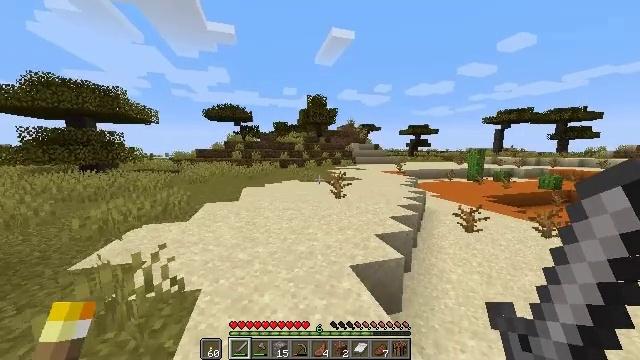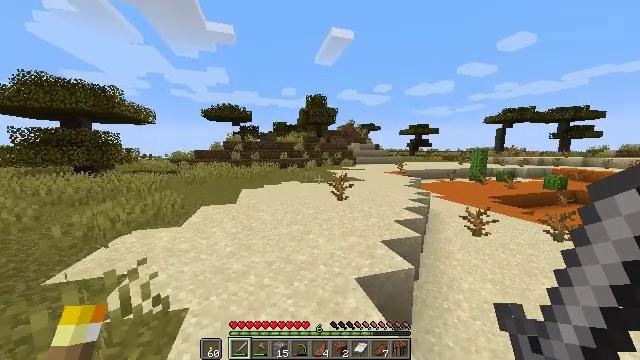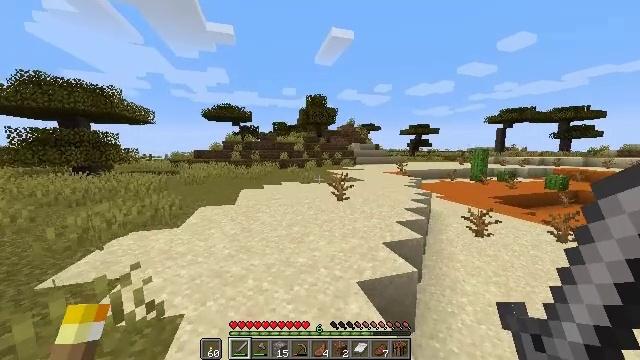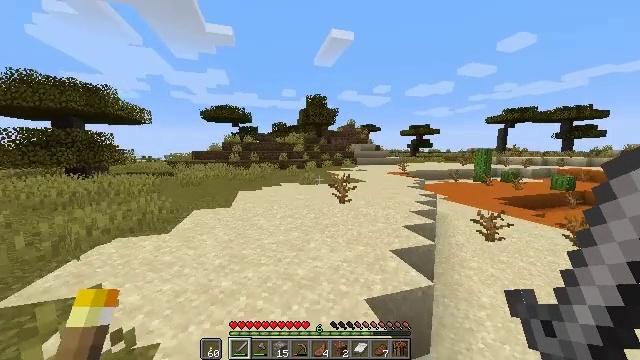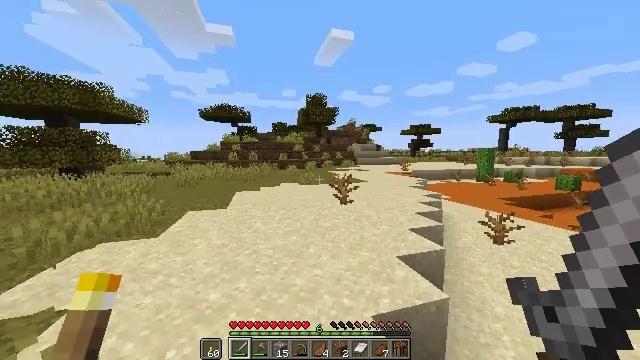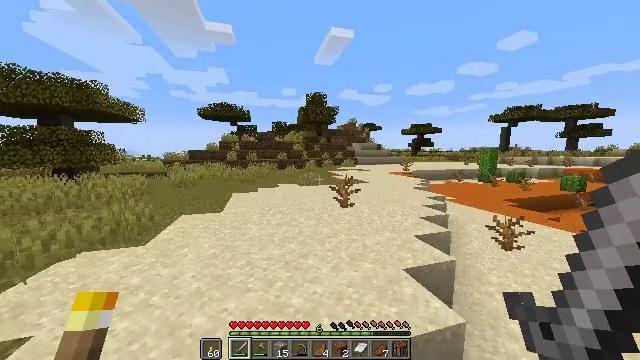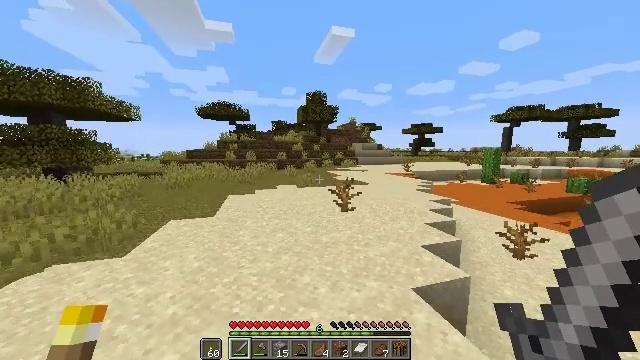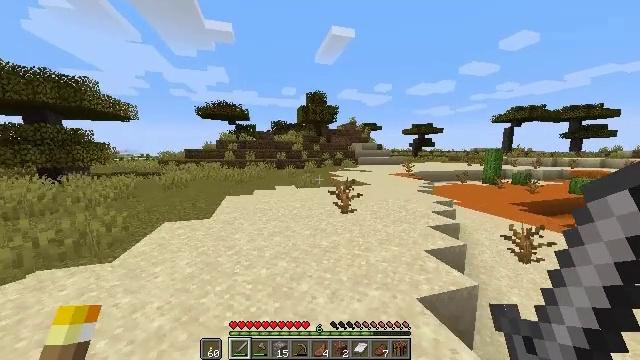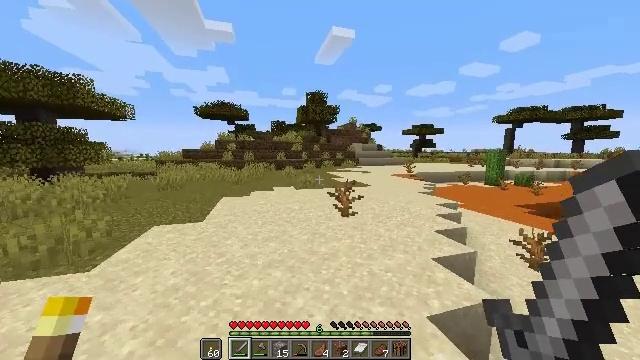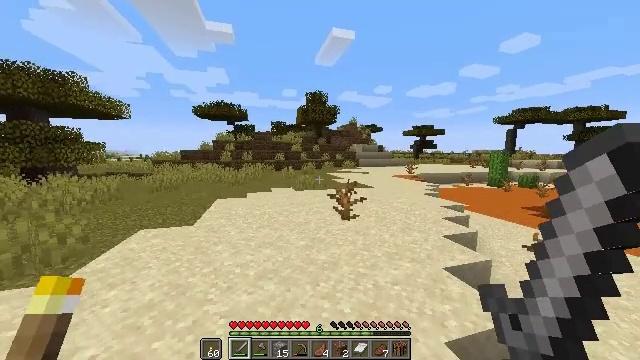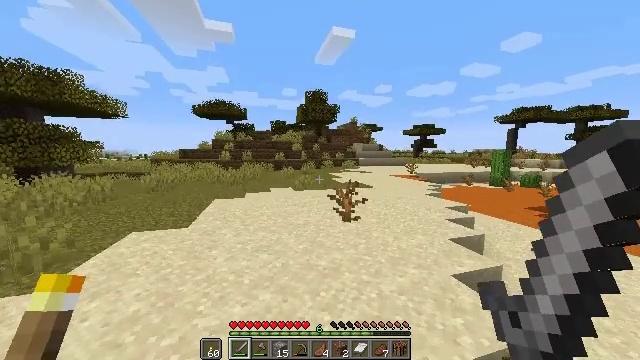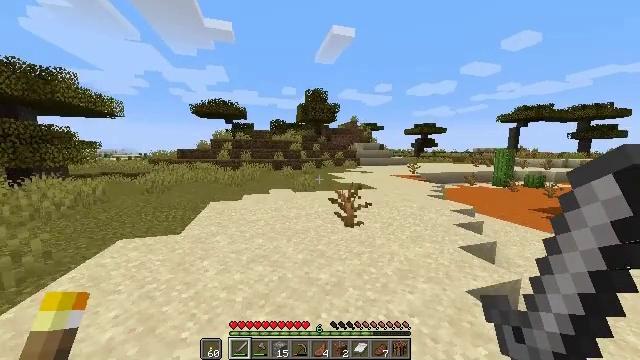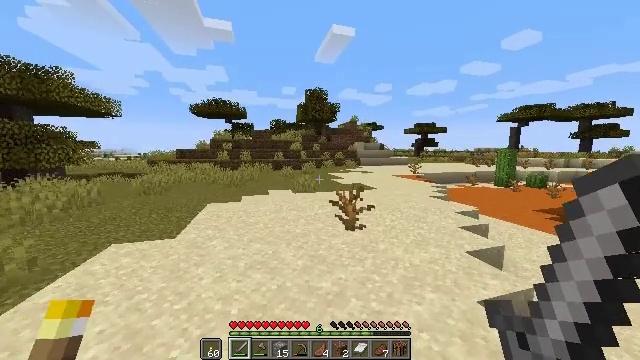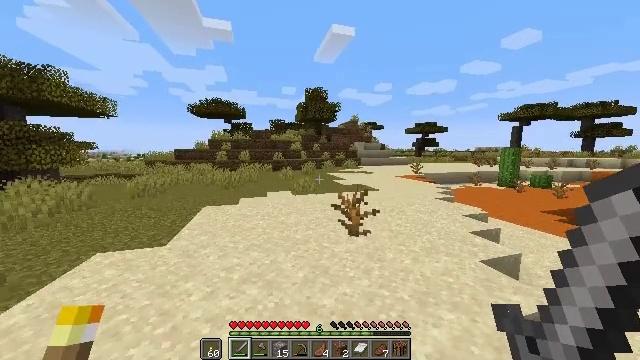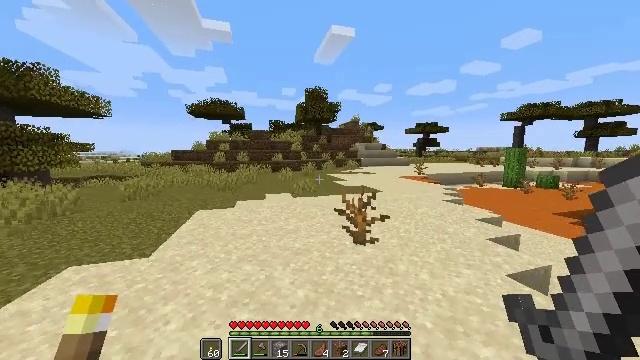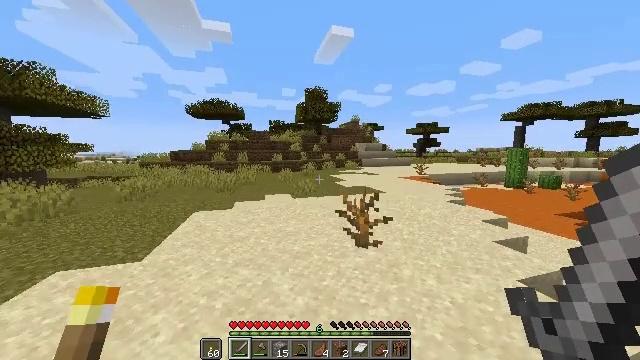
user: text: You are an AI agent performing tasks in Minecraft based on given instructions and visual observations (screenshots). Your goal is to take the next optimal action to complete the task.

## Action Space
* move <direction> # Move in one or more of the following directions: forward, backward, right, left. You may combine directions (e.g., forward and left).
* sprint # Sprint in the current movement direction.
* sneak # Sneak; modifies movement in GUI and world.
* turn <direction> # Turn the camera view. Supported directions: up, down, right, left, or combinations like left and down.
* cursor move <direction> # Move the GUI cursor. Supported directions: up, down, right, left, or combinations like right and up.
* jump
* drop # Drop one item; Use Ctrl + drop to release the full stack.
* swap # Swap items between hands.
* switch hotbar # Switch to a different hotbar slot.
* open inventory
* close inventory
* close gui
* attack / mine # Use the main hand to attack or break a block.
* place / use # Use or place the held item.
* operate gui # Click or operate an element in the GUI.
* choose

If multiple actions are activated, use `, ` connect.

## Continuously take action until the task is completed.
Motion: motion action
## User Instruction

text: Gather sugar cane for crafting.
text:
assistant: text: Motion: move forward, sprint
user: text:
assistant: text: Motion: move forward, sprint
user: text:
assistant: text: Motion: move forward, sprint
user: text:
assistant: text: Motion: move forward, sprint
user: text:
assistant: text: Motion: move forward, sprint
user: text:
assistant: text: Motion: move forward, sprint
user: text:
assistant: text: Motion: move forward, sprint
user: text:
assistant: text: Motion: move forward, sprint
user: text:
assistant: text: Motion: move forward, sprint
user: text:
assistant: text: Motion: move forward, sprint
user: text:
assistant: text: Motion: move forward, sprint
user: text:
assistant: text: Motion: move forward, sprint
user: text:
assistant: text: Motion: move forward, sprint
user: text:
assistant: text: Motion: move forward, sprint
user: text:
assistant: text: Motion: move forward, sprint
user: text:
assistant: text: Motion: move forward, sprint
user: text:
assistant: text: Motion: move forward, sprint
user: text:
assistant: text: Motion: move forward, sprint
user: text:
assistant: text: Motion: move forward, sprint
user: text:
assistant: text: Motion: move forward, sprint
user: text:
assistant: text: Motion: move forward, sprint
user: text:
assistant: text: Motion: move forward, sprint
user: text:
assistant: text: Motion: move forward, sprint
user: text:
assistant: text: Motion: move forward, sprint
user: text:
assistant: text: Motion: move forward, sprint
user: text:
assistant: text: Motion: move forward, sprint
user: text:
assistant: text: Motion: move forward, sprint
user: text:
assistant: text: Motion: move forward, sprint
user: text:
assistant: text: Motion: move forward, sprint
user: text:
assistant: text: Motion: move forward, sprint